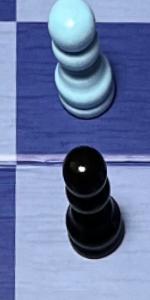
Label: Pawn_Black